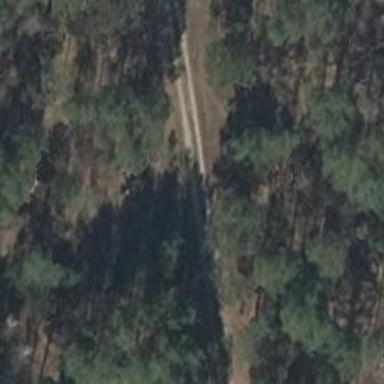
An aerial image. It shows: Track road with grade4 tracktype.